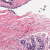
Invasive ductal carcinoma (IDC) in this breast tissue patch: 0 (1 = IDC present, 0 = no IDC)